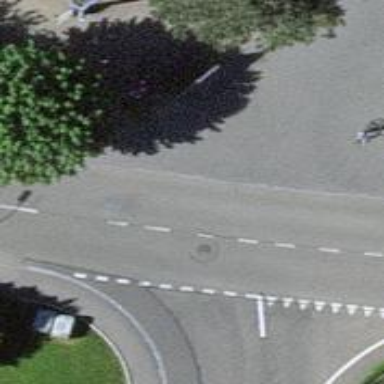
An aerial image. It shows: Unmarked crossing on the road.